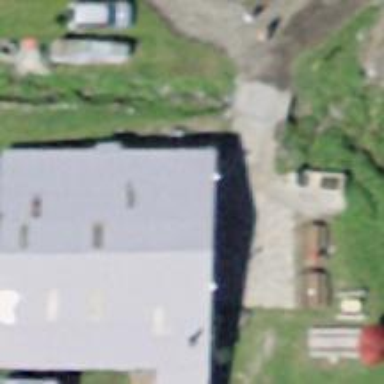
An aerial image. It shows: Farm shop.